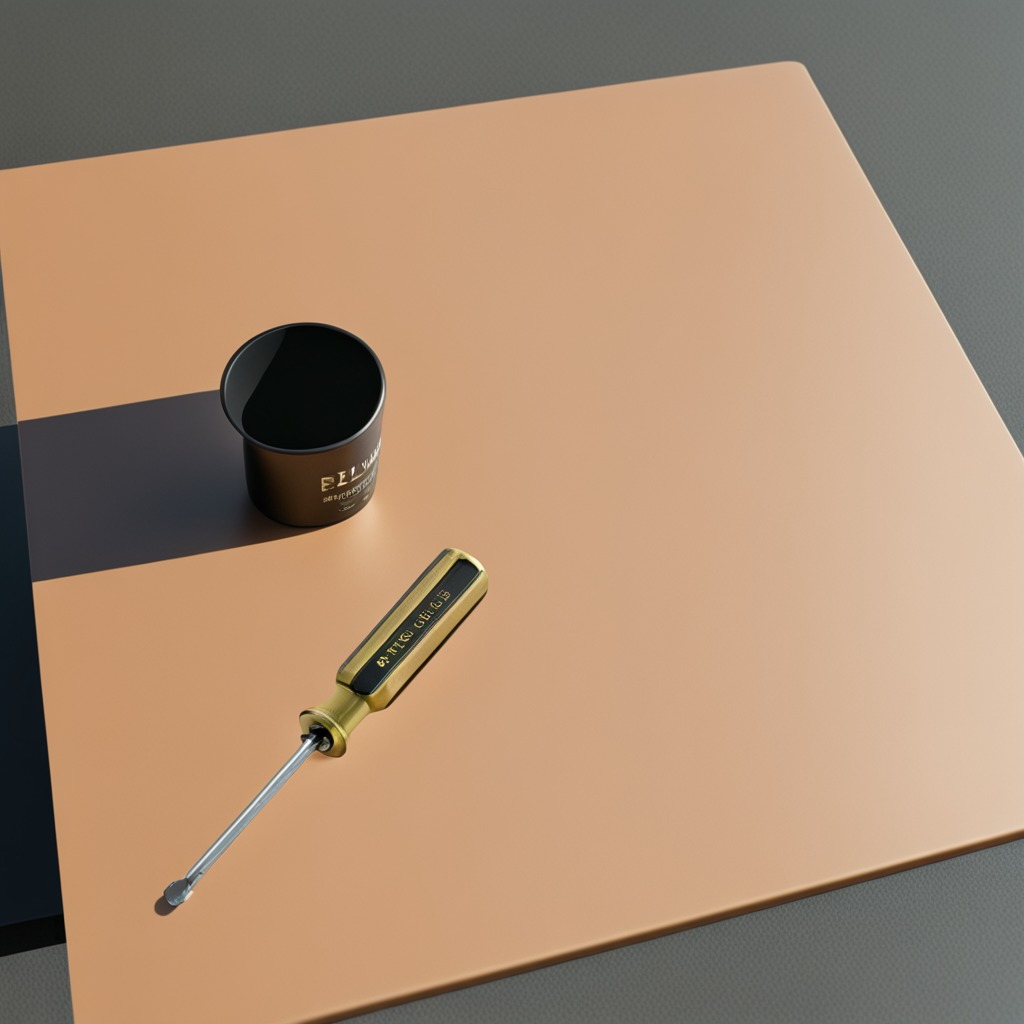
A screwdriver lies on a textured surface in a temporary outdoor tool station.